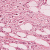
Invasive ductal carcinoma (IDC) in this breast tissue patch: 1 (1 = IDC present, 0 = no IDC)